問題: 平行四辺形ABCDがあります。辺AEを1:2に内分する点をEとし、辺BCを2:3に内分する点をF、辺BCを4:1に内分する点をGとします。線分EGと線分DFの交点をHとするとき、線分HGの長さは線分EHの長さの何倍ですか？
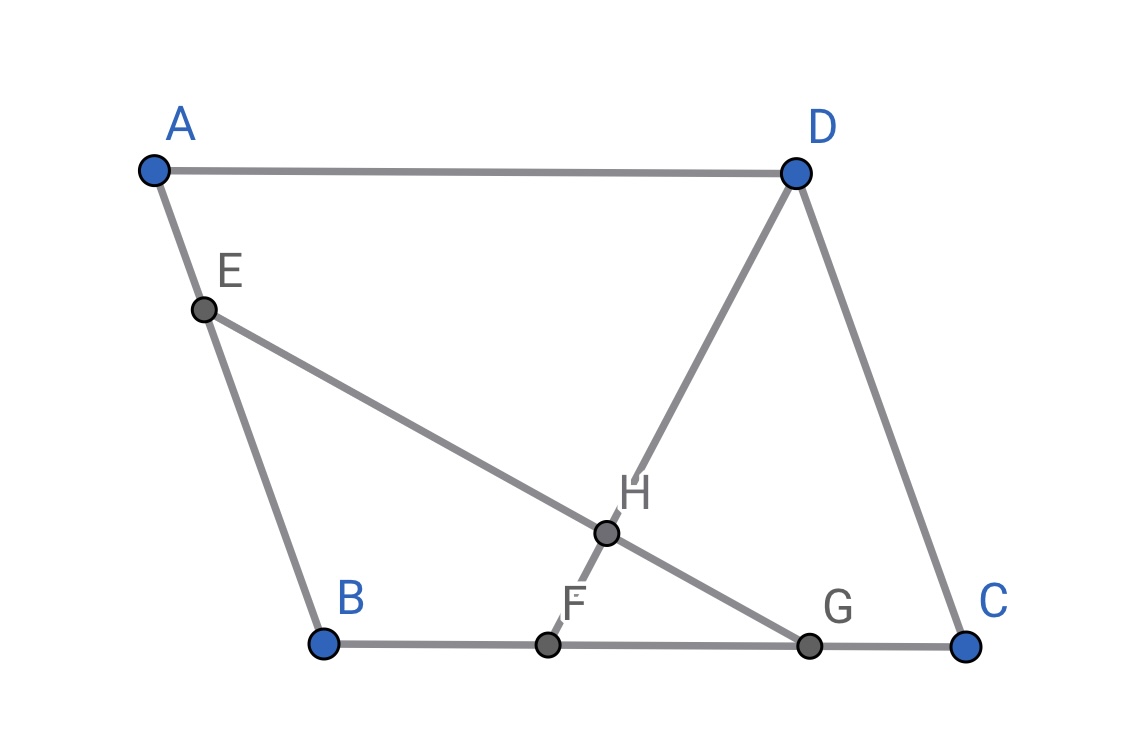
解答: 直線ADと直線EGの交点をXとします。このとき、三角形XAEと三角形GBE、三角形XDHと三角形GFHはそれぞれ相似なので、比を計算するとEH:HG=2:1だとわかります。よって、線分HGの長さは線分EHの長さの0.5倍です。
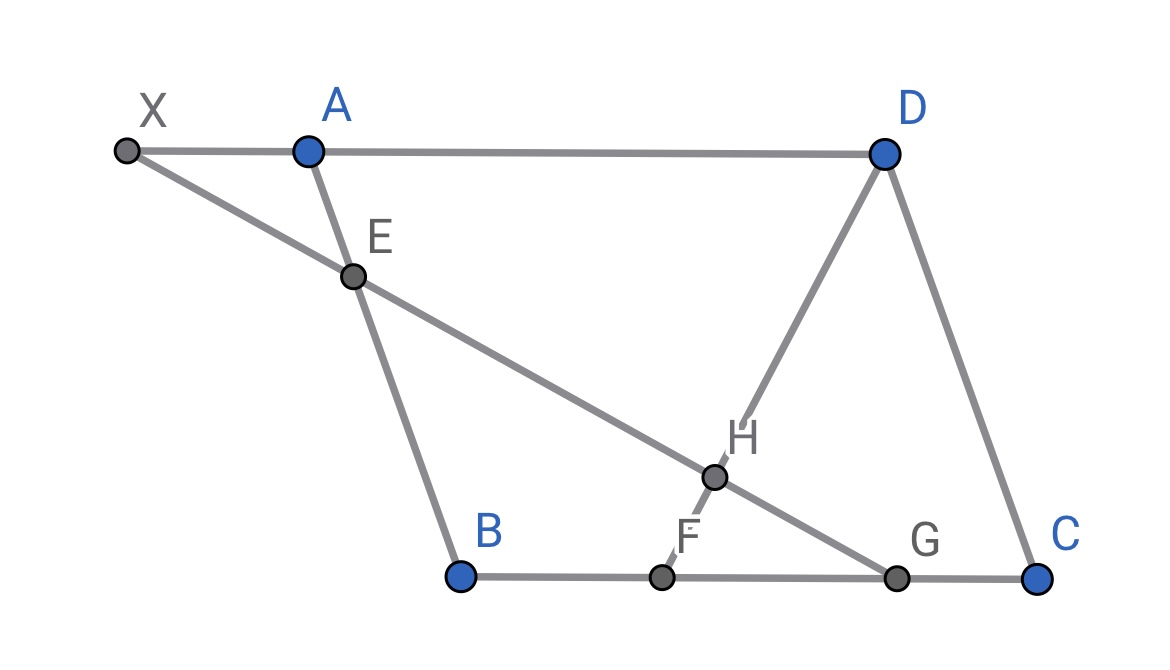
答え: 0.5倍
タグ: 相似